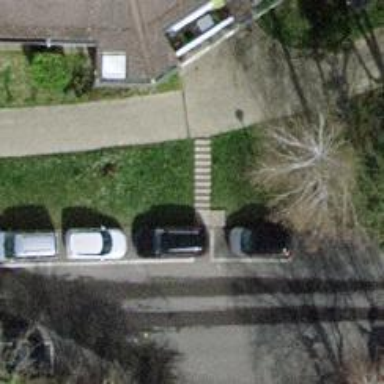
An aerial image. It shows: Set of steps on the road.